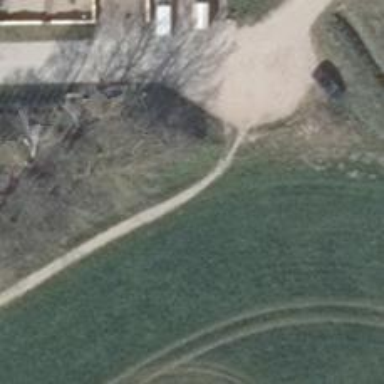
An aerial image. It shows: Path on the ground.